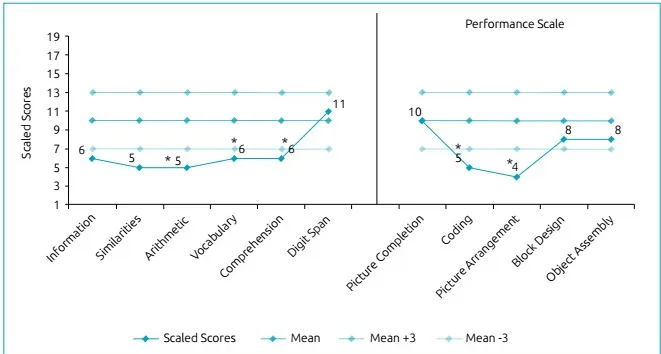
WISC-III subtest profile of patient 2.
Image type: chart (chart)